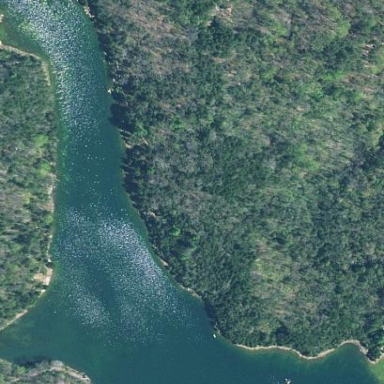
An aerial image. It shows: Natural reservoir of water.